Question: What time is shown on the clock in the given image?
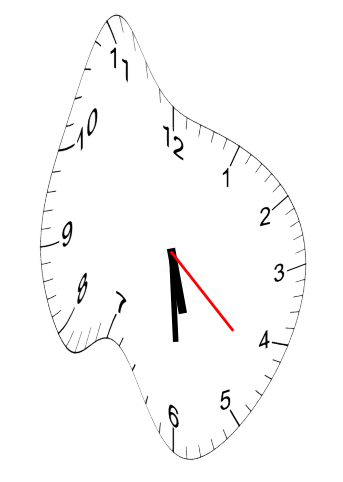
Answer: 05:29:22